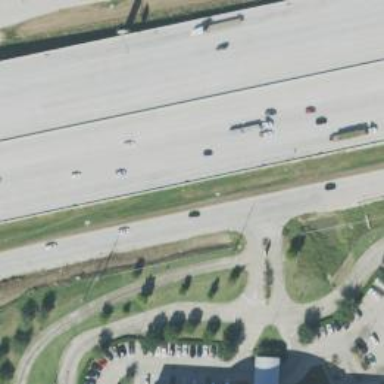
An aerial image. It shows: Secondary road with frontage road alongside.